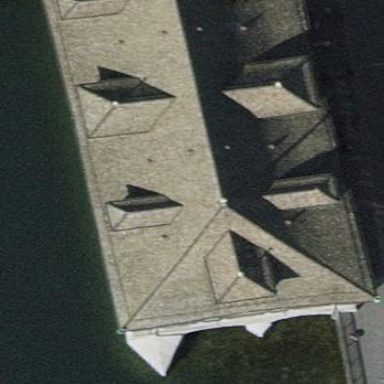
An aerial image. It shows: Public building with hipped roof made of brown roof tiles.